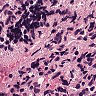
Metastatic tissue present: yes